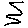
Label: zigzag